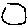
Label: hexagon